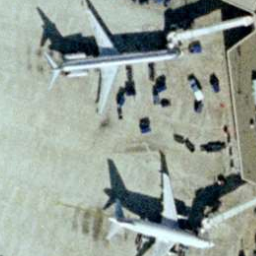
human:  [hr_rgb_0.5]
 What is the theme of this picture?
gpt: airport